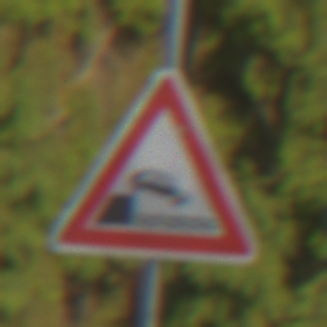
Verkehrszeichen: Ufer
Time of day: SunriseSunset
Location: Outdoor (Suburban)
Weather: PartlyCloudy
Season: NotSpecified
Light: Natural